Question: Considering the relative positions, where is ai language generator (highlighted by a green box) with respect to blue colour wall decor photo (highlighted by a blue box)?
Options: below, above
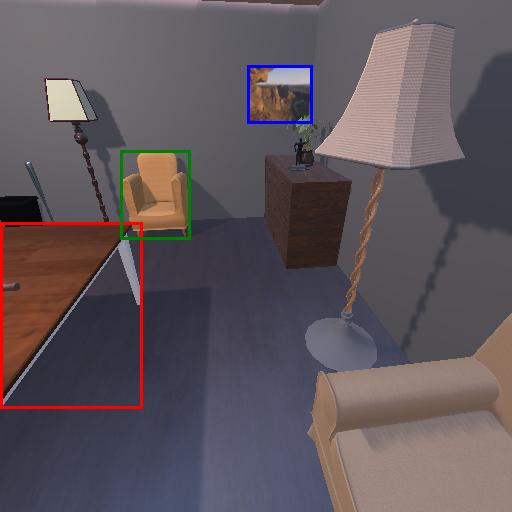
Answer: below